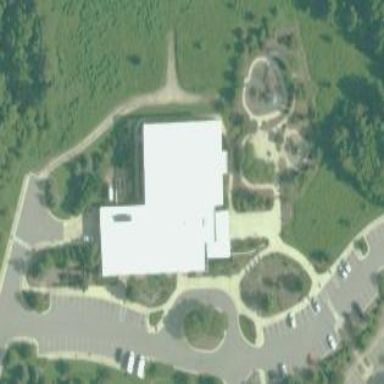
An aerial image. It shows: Community center building.